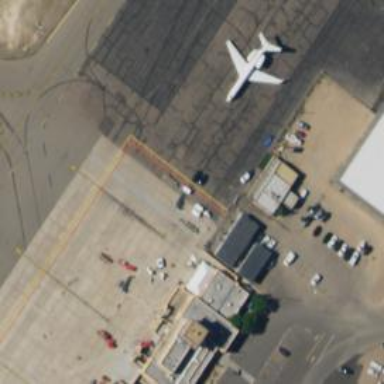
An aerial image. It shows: Image of taxiway at airport.